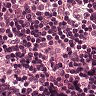
Metastatic tissue present: no